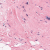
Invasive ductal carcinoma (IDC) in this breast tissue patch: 0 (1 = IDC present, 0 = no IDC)